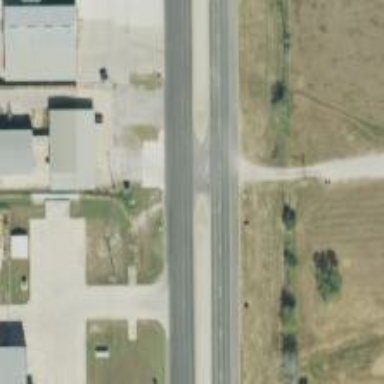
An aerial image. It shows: Primary link road with asphalt surface.